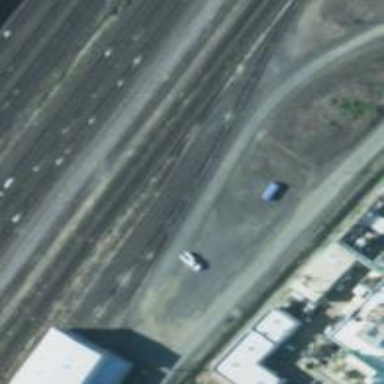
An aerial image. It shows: Railway yard used for servicing trains.